Field crop: maize
Growth stage: 2
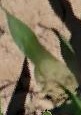
Species: maize